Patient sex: M
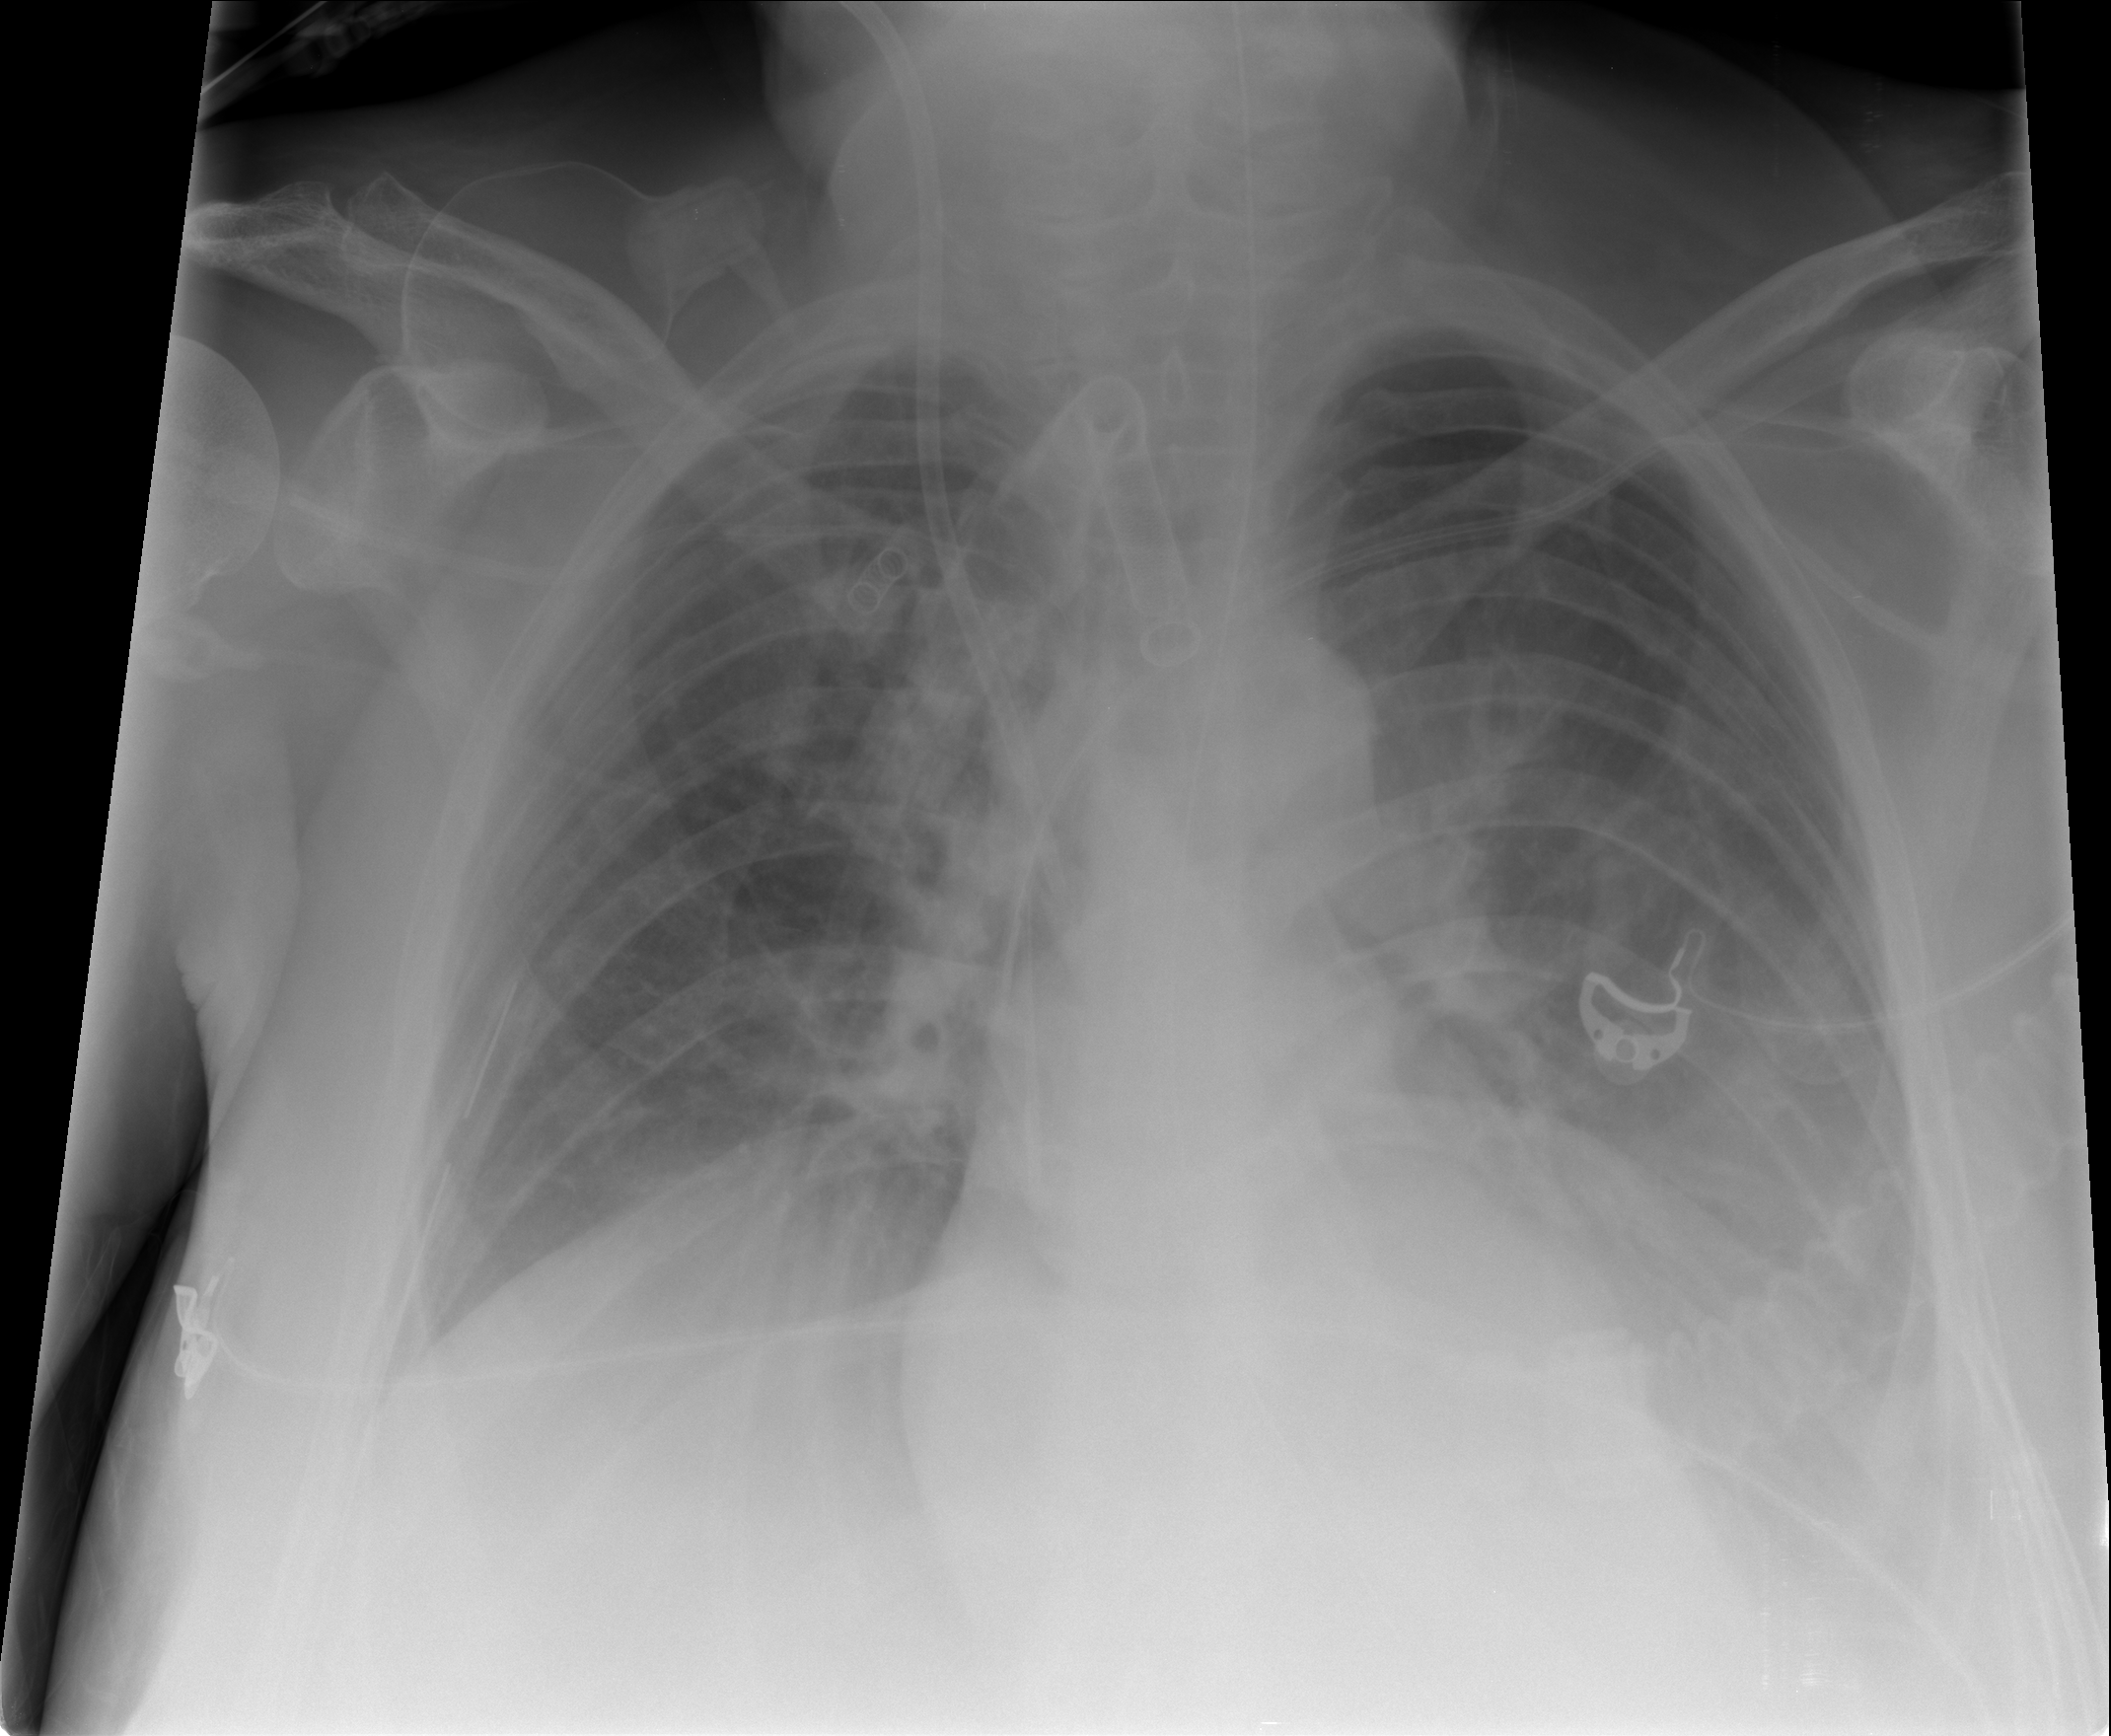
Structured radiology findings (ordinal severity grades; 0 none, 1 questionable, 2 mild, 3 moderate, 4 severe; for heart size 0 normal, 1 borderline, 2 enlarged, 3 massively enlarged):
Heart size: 0
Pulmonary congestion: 2
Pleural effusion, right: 2
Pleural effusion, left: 2
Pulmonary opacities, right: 0
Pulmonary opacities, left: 0
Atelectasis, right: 2
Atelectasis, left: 2